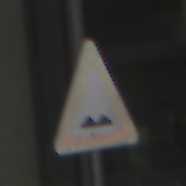
Verkehrszeichen: UnebeneFahrbahn
Umgebung: Outdoor, Urban
Tageszeit: MorningAfternoon
Wetter: PartlyCloudy
Licht: Natural
Jahreszeit: NotSpecified
Kontrast: HighContrast